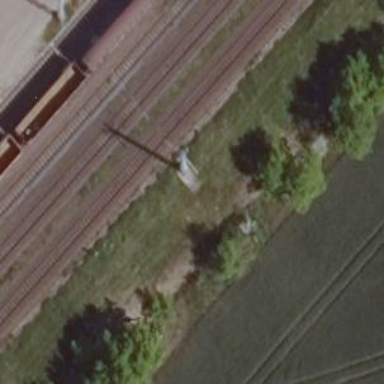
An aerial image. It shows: Railway milestone with catenary mast.